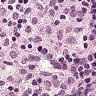
Metastatic tissue present: no